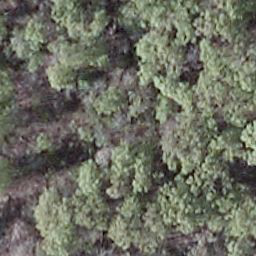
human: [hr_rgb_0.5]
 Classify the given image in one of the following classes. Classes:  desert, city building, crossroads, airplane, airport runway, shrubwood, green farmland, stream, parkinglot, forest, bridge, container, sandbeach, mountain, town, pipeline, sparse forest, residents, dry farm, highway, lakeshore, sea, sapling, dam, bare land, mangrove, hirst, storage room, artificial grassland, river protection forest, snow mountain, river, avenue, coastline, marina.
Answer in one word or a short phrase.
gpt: shrubwood